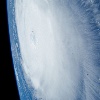
Label: cloud